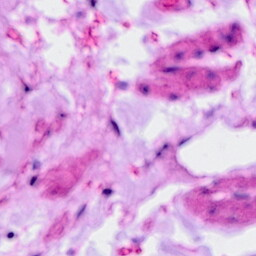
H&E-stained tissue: Ovarian